Question: Is there a way to retrieve data stored as page metadata (Page Properties) stored in a separate JCR node via the QueryBuilder API?
Example:

The search results should include the data under ~/article-1/jcr:content/thumbnail. However, the only results I am getting are data under the ~article-1/jcr:content/content (a parsys included on the template).
An example query:
'''
http://localhost:4502/bin/querybuilder.json?p.hits=full&path=/content/path/to/articles
'''
Results in (snippet):
'''
{
"jcr:path":"/content/path/to/articles/article-1",
"jcr:createdBy":"admin",
"jcr:created":"Tue Dec 03 2013 16:26:51 GMT-0500",
"jcr:primaryType":"cq:Page"
},
{
"jcr:path":"/content/path/to/articles/article-1/jcr:content",
"sling:resourceType":"myapp/components/global/page/productdetail",
"jcr:lockIsDeep":true,
"jcr:uuid":"4ddebe08-82e1-44e9-9197-4241dca65bdf",
"jcr:title":"Article 1",
"jcr:mixinTypes":[
"mix:lockable",
"mix:versionable"
],
"jcr:created":"Tue Dec 03 2013 16:26:51 GMT-0500",
"jcr:baseVersion":"24cabbda-1e56-4d37-bfba-d0d52aba1c00",
"cq:lastReplicationAction":"Activate",
"jcr:isCheckedOut":true,
"cq:template":"/apps/myapp/templates/global/productdetail",
"cq:lastModifiedBy":"admin",
"jcr:primaryType":"cq:PageContent",
"jcr:predecessors":[
"24cabbda-1e56-4d37-bfba-d0d52aba1c00"
],
"cq:tags":[
"mysite:mytag"
],
"jcr:createdBy":"admin",
"jcr:versionHistory":"9dcd41d4-2e10-4d52-b0c0-1ea20e102e68",
"cq:lastReplicatedBy":"admin",
"cq:lastModified":"Mon Dec 09 2013 17:57:59 GMT-0500",
"cq:lastReplicated":"Mon Dec 16 2013 11:42:54 GMT-0500",
"jcr:lockOwner":"admin"
}
'''
Search configuration is the out-of-the-box default.
EDIT: Data is returning in JSON, however, is not accessable in the API:
Result:
'''
{
"success":true,
"results":2,
"total":2,
"offset":0,
"hits":[
{
"jcr:path":"/content/path/to/articles/article-a",
"jcr:createdBy":"admin",
"jcr:created":"Tue Dec 03 2013 16:27:01 GMT-0500",
"jcr:primaryType":"cq:Page",
"jcr:content":{
"sling:resourceType":"path/to/components/global/page/productdetail",
"_comment":"// ***SNIP*** //",
"thumbnail":{
"jcr:lastModifiedBy":"admin",
"imageRotate":"0",
"jcr:lastModified":"Wed Dec 04 2013 12:10:47 GMT-0500",
"jcr:primaryType":"nt:unstructured"
}
}
},
{
"jcr:path":"/content/path/to/articles/article-1",
"jcr:createdBy":"admin",
"jcr:created":"Tue Dec 03 2013 16:26:51 GMT-0500",
"jcr:primaryType":"cq:Page",
"jcr:content":{
"sling:resourceType":"path/to/components/global/page/productdetail",
"_comment":"// ***SNIP*** //",
"thumbnail":{
"jcr:lastModifiedBy":"admin",
"imageRotate":"0",
"fileReference":"/content/dam/path/to/IBMDemo/apparel/women/wsh005_shoes/WSH005_0533_is_main.jpg",
"jcr:lastModified":"Mon Dec 09 2013 17:57:58 GMT-0500",
"jcr:primaryType":"nt:unstructured"
}
}
}
]
}
'''
Implementation code:
'''
searchCriteria.put("path", path);
searchCriteria.put("type", "cq:Page");
searchCriteria.put("p.offset", offset.toString());
searchCriteria.put("p.limit", limit.toString());
searchCriteria.put("p.hits", "full");
searchCriteria.put("p.properties", "thumbnail");
searchCriteria.put("p.nodedepth", "2");
PredicateGroup predicateGroup = PredicateGroup.create(searchCriteria);
Query query = queryBuilder.createQuery(predicateGroup, session);
SearchResult result = query.getResult();
for (Hit hit : result.getHits()) {
try {
ValueMap properties = hit.getProperties();
VFSearchResult res = new VFSearchResult();
res.setUrl(hit.getPath());
res.setImageUrl((String)properties.get("thumbnail"));
res.setTags((String[])properties.get("cq:tags"));
res.setTeaserText((String)properties.get("teaserText"));
res.setTitle((String)properties.get("jcr:title"));
searchResults.add(res);
} catch (RepositoryException rex) {
logger.debug(String.format("could not retrieve node properties: %1s", rex));
}
}
'''
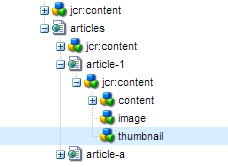
Answer: After setting the path in the query, then set one or more property filters, such as in this example:
'''
type=cq:Page
path=/content/path/to/articles
property=jcr:content/thumbnail
property.operation=exists
p.hits=selective
p.properties=jcr:content/thumbnail someSpecificThumbnailPropertyToRetrieve
p.limit=100000
'''
You can set those on '/libs/cq/search/content/querydebug.html' and then also use that to get the JSON URL for the same query.
Check this out for some other examples: <URL>